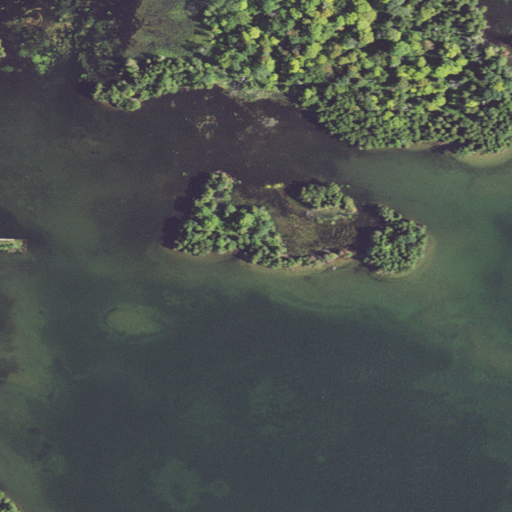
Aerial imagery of island in Wisconsin named Little Susie Island containing open water, herbaceous wetlands, woody wetlands, and barren land